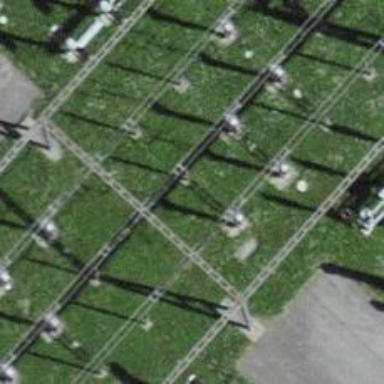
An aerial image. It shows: Power line with 3 cables. It uses busbar.